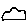
Label: cloud